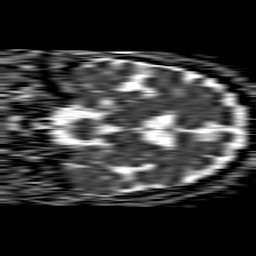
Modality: ADC
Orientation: coronal
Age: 76
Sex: female
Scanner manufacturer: philips
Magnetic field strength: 1.5 T
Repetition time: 4.6 s
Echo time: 0.08517 s